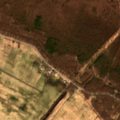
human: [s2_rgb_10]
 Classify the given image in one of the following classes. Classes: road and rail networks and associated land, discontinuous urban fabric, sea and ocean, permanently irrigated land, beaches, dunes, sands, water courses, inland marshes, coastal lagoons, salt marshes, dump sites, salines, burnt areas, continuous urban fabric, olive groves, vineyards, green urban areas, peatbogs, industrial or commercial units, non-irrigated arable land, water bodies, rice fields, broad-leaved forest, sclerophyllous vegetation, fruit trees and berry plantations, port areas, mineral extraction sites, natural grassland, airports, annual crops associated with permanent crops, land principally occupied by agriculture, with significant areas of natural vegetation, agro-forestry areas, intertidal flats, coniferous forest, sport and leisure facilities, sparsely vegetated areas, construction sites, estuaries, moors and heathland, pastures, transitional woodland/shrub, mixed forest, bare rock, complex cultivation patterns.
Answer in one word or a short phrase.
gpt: pastures, complex cultivation patterns, broad-leaved forest, peatbogs